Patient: sex F, age 39
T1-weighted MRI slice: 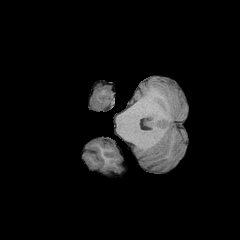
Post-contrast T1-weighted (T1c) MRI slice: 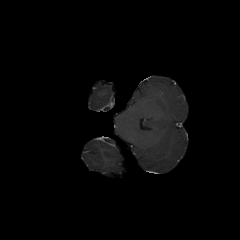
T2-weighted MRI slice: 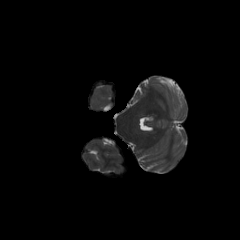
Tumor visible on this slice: no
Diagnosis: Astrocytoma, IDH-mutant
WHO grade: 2